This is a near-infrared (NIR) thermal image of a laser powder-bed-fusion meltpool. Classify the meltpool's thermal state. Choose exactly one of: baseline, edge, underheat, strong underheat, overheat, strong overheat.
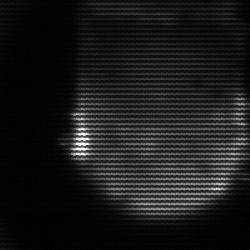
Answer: edge